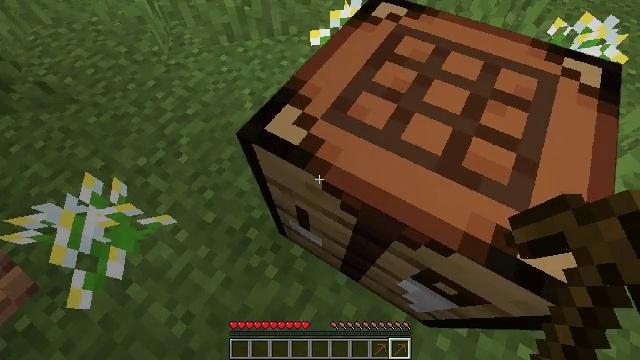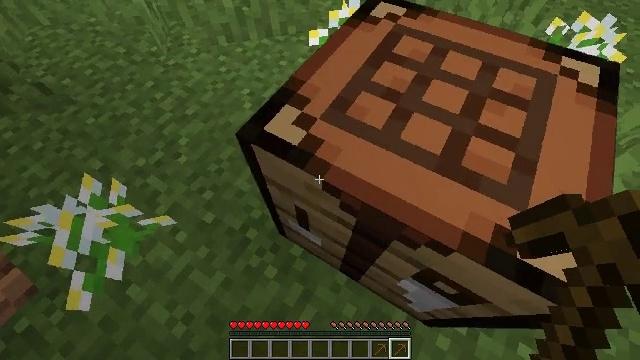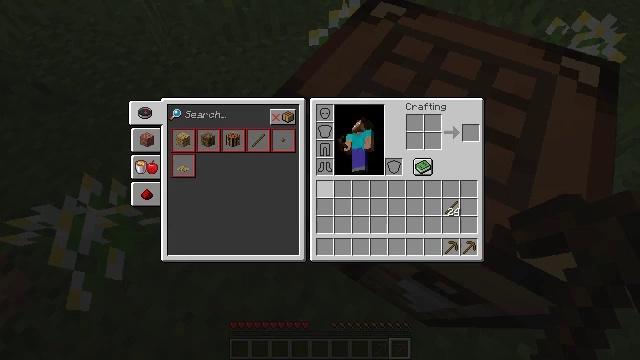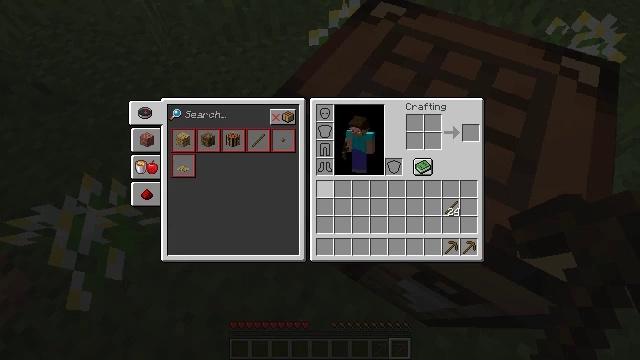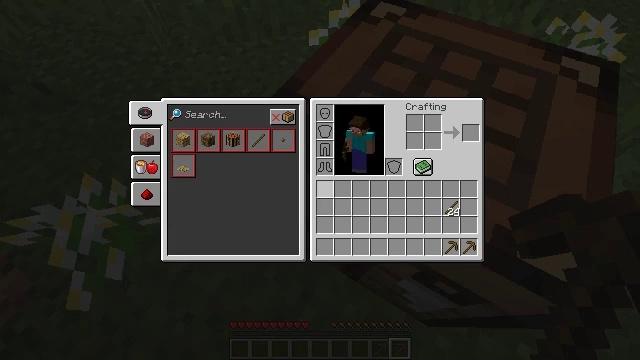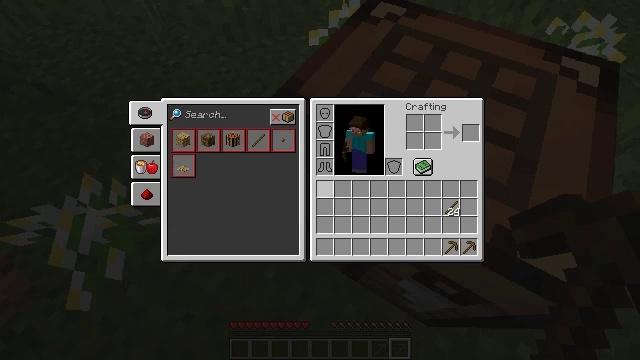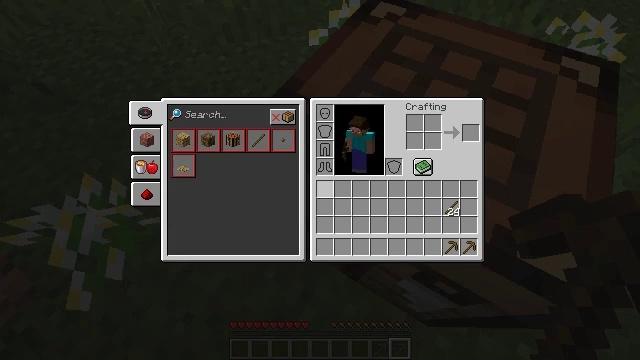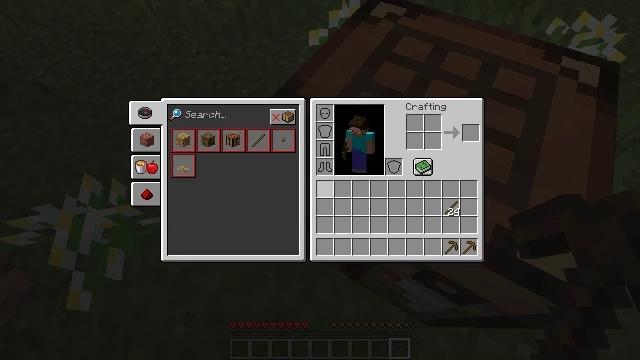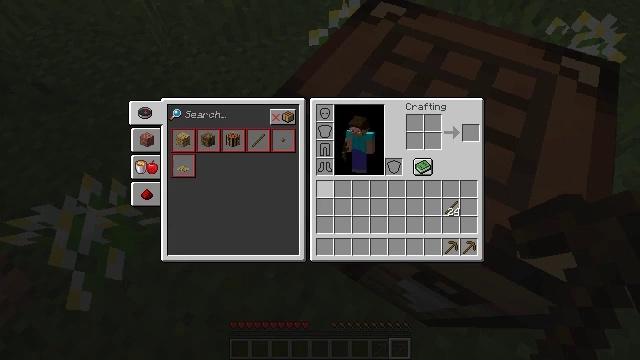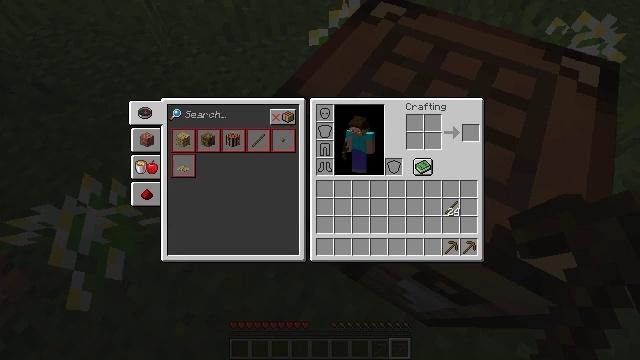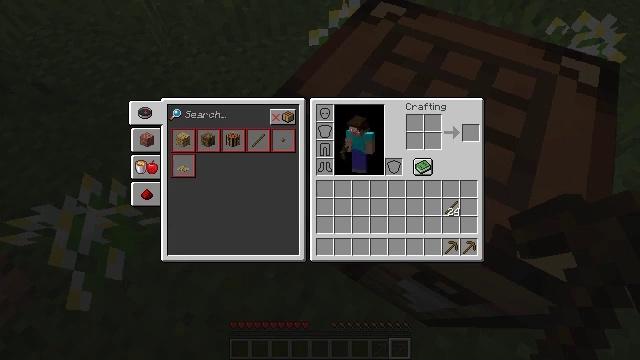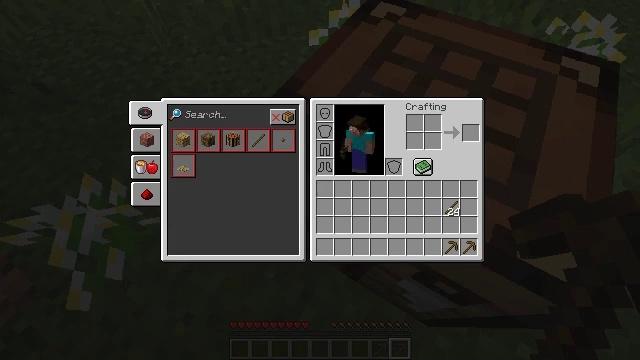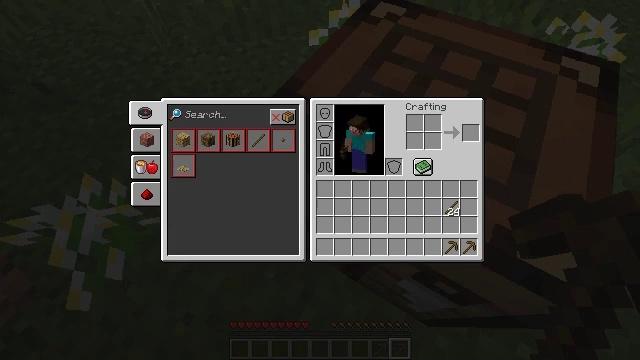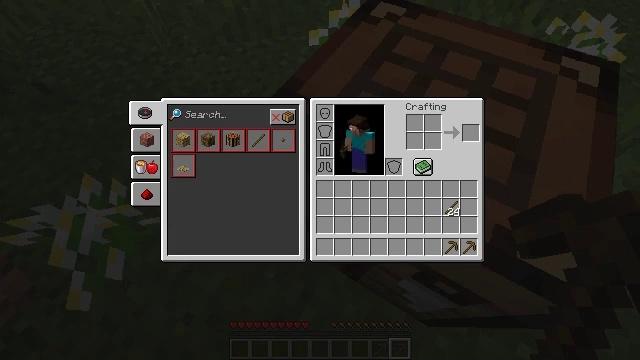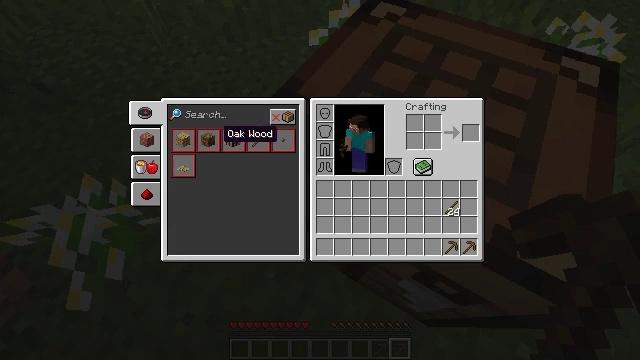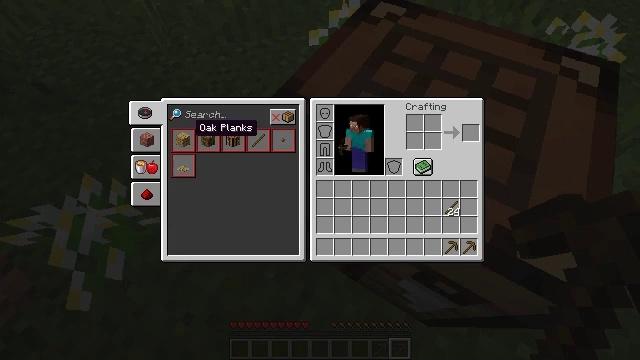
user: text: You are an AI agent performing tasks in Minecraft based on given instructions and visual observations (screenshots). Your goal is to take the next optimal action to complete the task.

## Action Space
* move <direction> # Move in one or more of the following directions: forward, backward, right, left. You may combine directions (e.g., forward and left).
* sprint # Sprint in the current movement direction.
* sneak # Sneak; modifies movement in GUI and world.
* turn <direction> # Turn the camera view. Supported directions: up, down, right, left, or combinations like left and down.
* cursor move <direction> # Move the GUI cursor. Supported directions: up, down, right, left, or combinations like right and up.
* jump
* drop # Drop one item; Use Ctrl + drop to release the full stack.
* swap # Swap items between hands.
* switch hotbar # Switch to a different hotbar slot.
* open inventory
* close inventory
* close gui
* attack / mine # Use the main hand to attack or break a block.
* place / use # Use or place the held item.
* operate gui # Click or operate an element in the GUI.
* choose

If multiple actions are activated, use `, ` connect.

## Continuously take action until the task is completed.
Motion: motion action
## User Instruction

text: Gather oak logs from trees.
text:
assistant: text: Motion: no_op
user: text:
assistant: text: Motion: open inventory
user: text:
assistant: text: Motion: open inventory
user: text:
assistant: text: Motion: no_op
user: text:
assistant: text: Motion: no_op
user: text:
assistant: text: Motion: no_op
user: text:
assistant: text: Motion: no_op
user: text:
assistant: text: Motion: no_op
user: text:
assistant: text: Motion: cursor move left
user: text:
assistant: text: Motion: cursor move left
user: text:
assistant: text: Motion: no_op
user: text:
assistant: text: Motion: cursor move up
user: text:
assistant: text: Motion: cursor move left and up
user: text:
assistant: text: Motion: cursor move left and up
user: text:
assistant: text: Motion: cursor move left
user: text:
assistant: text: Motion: no_op
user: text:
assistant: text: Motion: no_op
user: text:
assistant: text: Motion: no_op
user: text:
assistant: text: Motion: no_op
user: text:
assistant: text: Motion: cursor move right and down
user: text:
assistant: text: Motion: cursor move right and down
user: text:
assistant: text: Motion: cursor move right
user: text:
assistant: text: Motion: cursor move right
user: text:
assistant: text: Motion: cursor move right
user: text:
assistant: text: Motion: cursor move right and down
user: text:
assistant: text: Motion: cursor move right and down
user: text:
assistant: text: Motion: cursor move right and down
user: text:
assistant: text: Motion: cursor move down
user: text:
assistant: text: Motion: cursor move left and down
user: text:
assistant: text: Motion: cursor move right and down